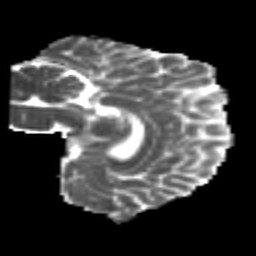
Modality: MD
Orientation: sagittal
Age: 23
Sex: female
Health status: healthy
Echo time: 0.074 s